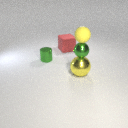
large yellow metal sphere below small green metal sphere